Question: I'm using CorePlot to draw PieChart. I would like to display labels for slices on slices themselves. Is there a way to get coordinates of each slice and then setting the frame of CPTLayer that holds the text label to adjust to coordinates of the slice?
What I am doing so far:
'''
-(CPRLayer*) datLabelForPlot(CPTPlot*)plot recordIndex:(NSUInteger)index {
static CPTMutableTextStyle *textStyle = nil;
NSString *string = @"Test";
if ( !textStyle) {
textStyle= [[CPTMutableTextStyle alloc] init];
textStyle.color = [CPTColor whiteColor];
}
CPTLayer *layer = [[[CPTLayer alloc] initWithFrame:CGRectMake(50,50, 100, 20)]autorelease];
CPTTextLayer *newLayer = nil;
newLayer = [[[CPTTextLayer alloc] initWithText:string style:textStyle] autorelease];
[layer addSublayer:newLayer];
return layer;
}
'''
but regardless of the layer frame, label is always displayed at the same position (outside the chart). How to set the appropriate layer frame to display the text on the slice itself?
Here is the image of the points I would like to know:

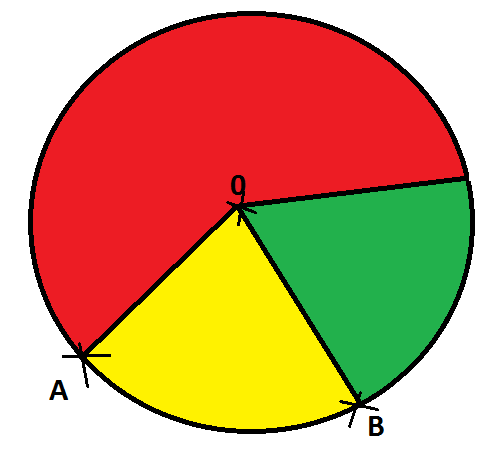
Answer: Have you tried setting the 'CPPieChart labelOffset' property to a negative value? May be it doesn't provide the level of precision that you need, but it's an easy solution.
Positive Offset:

Negative Offset: